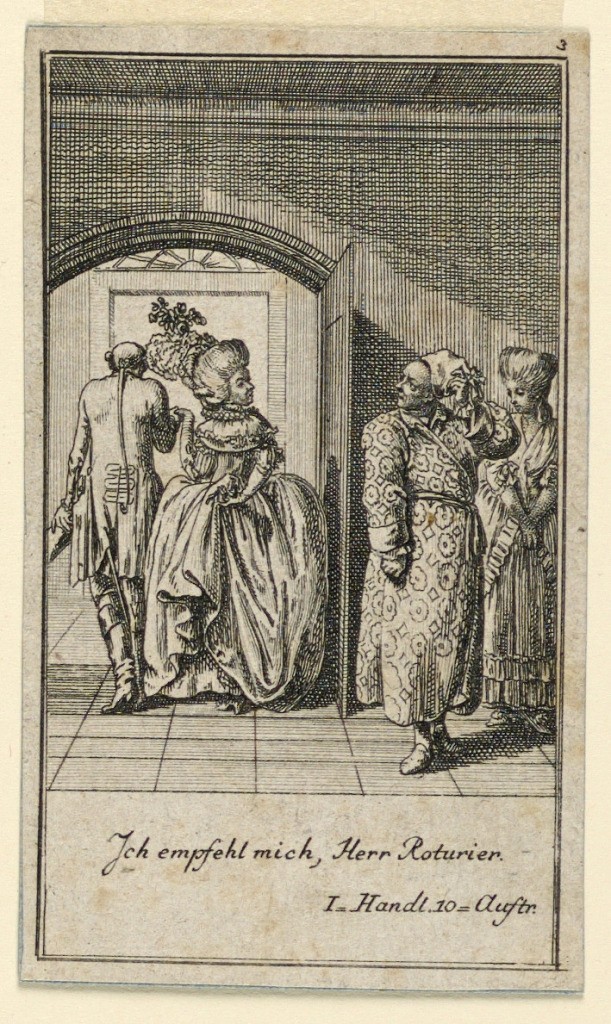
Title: The Elderly Couple Haughtily Ending a Visit, Illustration of the Play "Nicht mehr als sachs Schuesseln" by Fredrich Wilhelm Grossman in "Königl: Grosbrit [anische] Genealogischer Kalender auf das 1782 Jahr Lauenberg bey J.G. Berenberg"
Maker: Daniel Nikolaus Chodowiecki, German, 1726 - 1801
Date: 1781
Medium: Line and stipple engraving with etching on paper
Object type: Print
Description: The elderly woman speaks to the father or the guardian of the girl in -368.